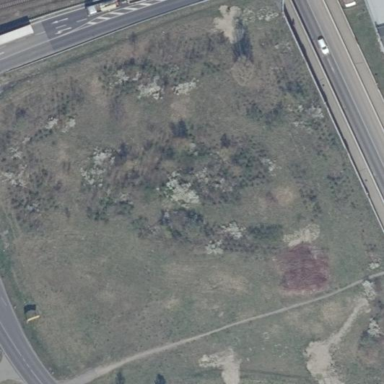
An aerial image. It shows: Area covered with grass.